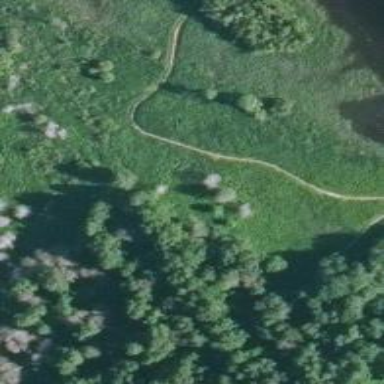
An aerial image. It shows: Path.